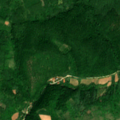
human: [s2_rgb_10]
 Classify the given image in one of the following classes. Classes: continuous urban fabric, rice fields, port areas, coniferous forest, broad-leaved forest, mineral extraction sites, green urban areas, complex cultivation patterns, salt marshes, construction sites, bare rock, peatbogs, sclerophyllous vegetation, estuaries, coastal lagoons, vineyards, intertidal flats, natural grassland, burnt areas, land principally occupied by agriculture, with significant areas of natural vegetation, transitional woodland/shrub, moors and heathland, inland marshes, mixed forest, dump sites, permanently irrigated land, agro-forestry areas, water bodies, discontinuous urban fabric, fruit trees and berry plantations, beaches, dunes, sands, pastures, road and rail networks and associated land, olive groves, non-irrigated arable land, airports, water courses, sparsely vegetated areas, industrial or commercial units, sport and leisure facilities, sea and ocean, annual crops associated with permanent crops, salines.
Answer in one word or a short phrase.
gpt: land principally occupied by agriculture, with significant areas of natural vegetation, broad-leaved forest, transitional woodland/shrub